Question: I can't get the ultimate plugin (<URL> work for my site.
I have a datetime column. The input for the column (called eisodos) from JSON is 'dd/MM/yyyy HH:mm:ss' (e.g. '31/10/2018 10:03:00')
The field in SQL Server is Datetime. In 'query.php', I FORMAT it to 'dd/MM/yyyy HH:mm:ss' and encode it to JSON.
If I FORMAT it to 'yyyy/MM/dd HH:mm:ss' it sorts fine in the Datatable plugin, but I want it to be displayed like 'dd/MM/yyyy HH:mm:ss'.
I have include both scripts (latest versions) :
'''
<script src="bower_components/moment/min/moment.min.js"></script>
'''
and
'''
<script src="bower_components/moment/min/datetime-moment.js"></script>
'''
I have checked everything.
The result I get when I sort is like this:

I have been searching two days and I can't find a solution.
Here is my code:
'''
$(function ()
{
$.fn.dataTable.moment('dd/MM/yyyy HH:mm:ss');
var table = $('#example').DataTable(
{
ajax: {url: "query.php", dataType: "json", dataSrc: ''},
"columns": [
{"data": "eisodos"}
// I have also tried the following (column render) but nothing changed.
// "render": function(data, type, full) {return moment(data).format('dd/MM/yyyy HH:mm:ss');}
],
"language": {"url": "Greek.json"}
});
});
'''
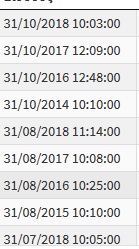
Answer: In your case, you will have to use the argument 'type' of the 'render' method for the column. For read further about this, refer to <URL>. In your case, you will need to do something like this:
'''
$(function ()
{
$.fn.dataTable.moment('dd/MM/yyyy HH:mm:ss');
var table = $('#example').DataTable(
{
ajax: {url: "query.php", dataType: "json", dataSrc: ''},
"columns": [
{
"data": "eisodos",
"render": function(data, type, full)
{
if (type == 'display')
return moment(data).format('dd/MM/yyyy HH:mm:ss');
else
return moment(data).format('yyyy/MM/dd HH:mm:ss');
}
}],
"language": {"url": "Greek.json"}
});
});
'''
On the previous code, date will be formated to the spanish way when the action is for display, and for others actions (like sorting) the english format will be used. You can also refer to this answer I have made before for a similar issue:
<URL>